Question: I was trying some simple (and old) opengl tutorial from this <URL>. Don't know why.
See the attached images:

I'm on a Mac OS/X 10.8, Qt 4.8 with QtCreator, and I'm compiling the basic GLUT tutorial with:
'''
gcc -o test -Wall -W test.c -framework GLUT -framework OpenGL
'''
The program is mainly the same, a part from replacing some GLUT vs Qt.. anyway, here is the cpp file:
'''
#include "glwidget.h"
#include <QTimer>
#include <iostream>
GLWidget::GLWidget(QWidget *parent) :
QGLWidget(parent)
{
QTimer *t = new QTimer(this);
connect(t, SIGNAL(timeout()), this, SLOT(update()));
t->start(1000.0f/30.0f); // 30 FPS
}
void GLWidget::initializeGL()
{
glShadeModel(GL_SMOOTH);
glClearColor(1, 1, 1, 0);
glClearDepth(1);
glEnable(GL_DEPTH_TEST);
glMatrixMode(GL_MODELVIEW);
//glHint(GL_PERSPECTIVE_CORRECTION_HINT, GL_NICEST);
//glEnable(GL_LINE_SMOOTH);
//glEnable(GL_POINT_SMOOTH);
glLoadIdentity();
glEnable(GL_TEXTURE_2D);
glGenTextures(1, &texture_id);
glBindTexture(GL_TEXTURE_2D, texture_id);
glTexImage2D(GL_TEXTURE_2D, 0, GL_RGB, SIZE, SIZE, 0, GL_RGB,
GL_UNSIGNED_BYTE, texture);
glTexParameteri(GL_TEXTURE_2D, GL_TEXTURE_MIN_FILTER, GL_LINEAR);
glTexParameteri(GL_TEXTURE_2D, GL_TEXTURE_MAG_FILTER, GL_LINEAR);
glTexParameteri(GL_TEXTURE_2D, GL_TEXTURE_WRAP_S, GL_CLAMP);
glTexParameteri(GL_TEXTURE_2D, GL_TEXTURE_WRAP_T, GL_CLAMP);
}
void GLWidget::resizeGL(int w, int h)
{
h = h ? h : 1;
glViewport(0, 0, w,h);
glMatrixMode(GL_PROJECTION);
glLoadIdentity();
gluPerspective(45.0f, (GLfloat)w/(GLfloat)h, 0.1, 8000.0f);
glMatrixMode(GL_MODELVIEW);
}
float rotation=20;
void GLWidget::paintGL()
{
makeCurrent();
//glClear(GL_DEPTH_BUFFER_BIT | GL_COLOR_BUFFER_BIT);
//glLoadIdentity();
glLoadIdentity();
glTranslatef(0, 0, -10);
glRotatef(rotation, 1, 0, 0);
glRotatef(20 , 0, 1, 0);
/* Define a view-port adapted to the texture */
glMatrixMode(GL_PROJECTION);
glLoadIdentity();
gluPerspective(20, 1, 5, 15);
glViewport(0, 0, SIZE, SIZE);
glMatrixMode(GL_MODELVIEW);
/* Render to buffer */
glClearColor(1, 1, 1, 0);
glClear(GL_COLOR_BUFFER_BIT | GL_DEPTH_BUFFER_BIT);
Cube();
glFlush();
/* Copy buffer to texture */
glCopyTexSubImage2D(GL_TEXTURE_2D, 0, 5, 5, 0, 0, SIZE - 10, SIZE - 10);
/* Render to screen */
glMatrixMode(GL_PROJECTION);
glLoadIdentity();
gluPerspective(20, width() / (float) height(), 5, 15);
glViewport(0, 0, width(), height());
glMatrixMode(GL_MODELVIEW);
glClearColor(0, 0, 0, 0);
glClear(GL_COLOR_BUFFER_BIT | GL_DEPTH_BUFFER_BIT);
Cube();
/* End */
glFlush();
/* Update again and again */
rotation += 0.1;
}
void GLWidget::Cube()
{
glBegin(GL_QUADS);
glTexCoord2i(0, 0); glVertex3f(-1, -1, -1);
glTexCoord2i(0, 1); glVertex3f(-1, -1, 1);
glTexCoord2i(1, 1); glVertex3f(-1, 1, 1);
glTexCoord2i(1, 0); glVertex3f(-1, 1, -1);
glTexCoord2i(0, 0); glVertex3f( 1, -1, -1);
glTexCoord2i(0, 1); glVertex3f( 1, -1, 1);
glTexCoord2i(1, 1); glVertex3f( 1, 1, 1);
glTexCoord2i(1, 0); glVertex3f( 1, 1, -1);
glTexCoord2i(0, 0); glVertex3f(-1, -1, -1);
glTexCoord2i(0, 1); glVertex3f(-1, -1, 1);
glTexCoord2i(1, 1); glVertex3f( 1, -1, 1);
glTexCoord2i(1, 0); glVertex3f( 1, -1, -1);
glTexCoord2i(0, 0); glVertex3f(-1, 1, -1);
glTexCoord2i(0, 1); glVertex3f(-1, 1, 1);
glTexCoord2i(1, 1); glVertex3f( 1, 1, 1);
glTexCoord2i(1, 0); glVertex3f( 1, 1, -1);
glTexCoord2i(0, 0); glVertex3f(-1, -1, -1);
glTexCoord2i(0, 1); glVertex3f(-1, 1, -1);
glTexCoord2i(1, 1); glVertex3f( 1, 1, -1);
glTexCoord2i(1, 0); glVertex3f( 1, -1, -1);
glTexCoord2i(0, 0); glVertex3f(-1, -1, 1);
glTexCoord2i(0, 1); glVertex3f(-1, 1, 1);
glTexCoord2i(1, 1); glVertex3f( 1, 1, 1);
glTexCoord2i(1, 0); glVertex3f( 1, -1, 1);
glEnd();
}
'''
ps. the same Qt program under Ubuntu 12.04 has no problem
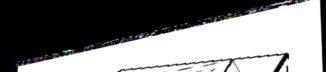
Answer: I did see that already in the code you posted in your other question:
> '''
glCopyTexSubImage2D(GL_TEXTURE_2D, 0, 5, 5, 0, 0, SIZE - 10, SIZE - 10);
^^^^ ^^^^
'''
There's a border of 10 pixels left undefined on either side. In that demo it was done to give the texture some border, but technically it will leave anything already present in the texture untouched.
Now since you're likely initializing your texture with some undefined array data (I don't see 'texture' passed as data parameter to glTexImage2D being initialized) this will create some garbage. BTW: You can safely initialize a texture by passing a null pointer to glTexImage2D's data parameter.